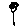
Label: flower